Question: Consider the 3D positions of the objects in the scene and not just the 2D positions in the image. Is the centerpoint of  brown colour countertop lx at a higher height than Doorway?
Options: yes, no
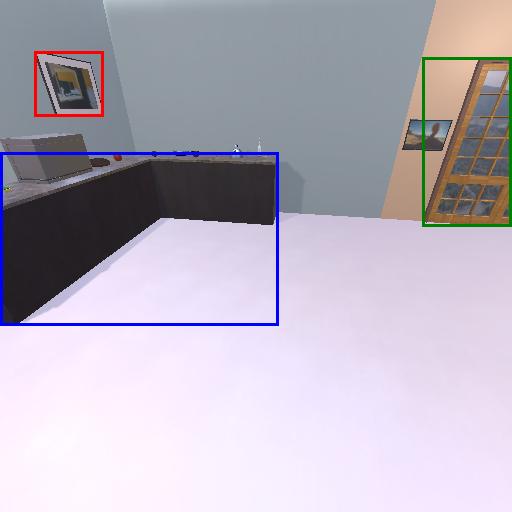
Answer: yes